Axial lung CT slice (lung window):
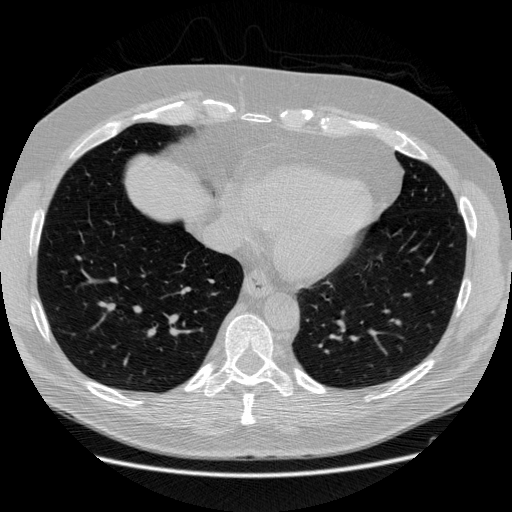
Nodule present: no